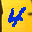
Label: 4